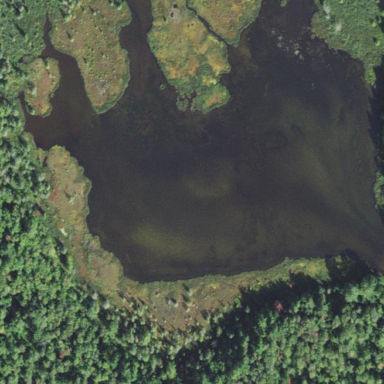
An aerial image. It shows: Beautiful lake surrounded by nature.